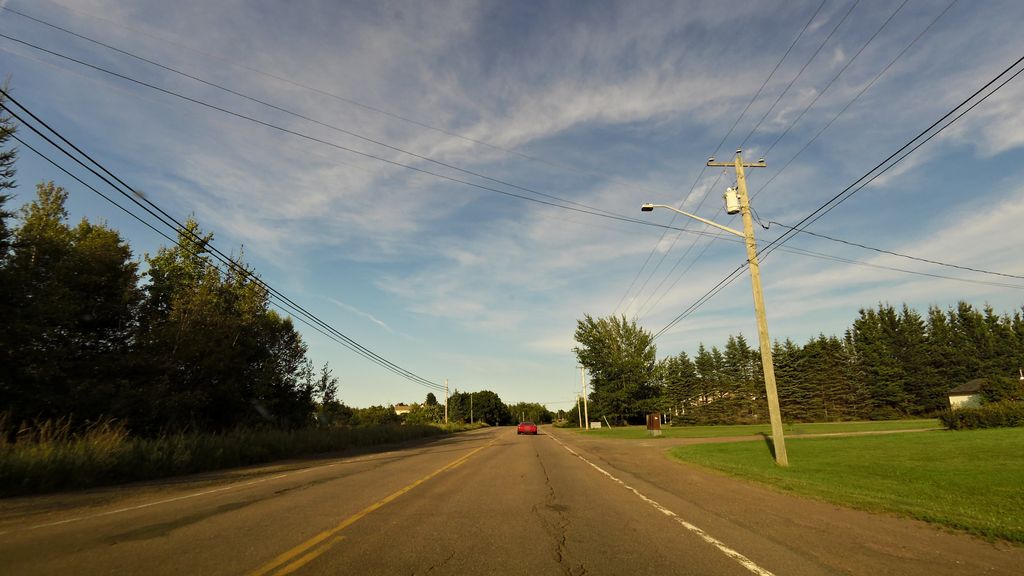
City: charlottetown